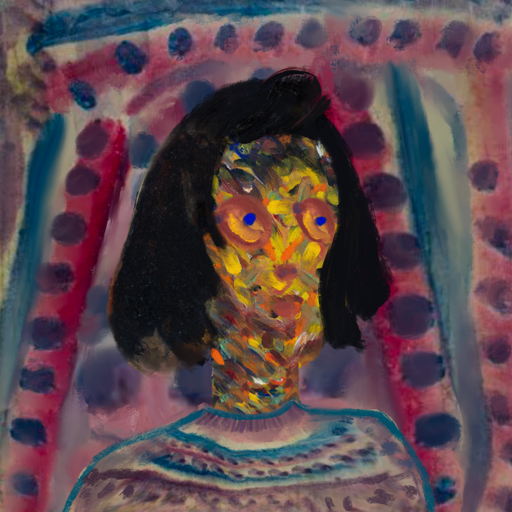
Background: HillGirl, Head And Neck Side: An_Impression, Face Side: Mother_And_Son_Son, Bust: HillGirl, Hair Side: Mosgoul, Head Accessory: Blank, Second Necklace: Blank, Necklace: Blank, Baby: Blank